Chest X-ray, AP view. Patient: 33 years old, sex M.
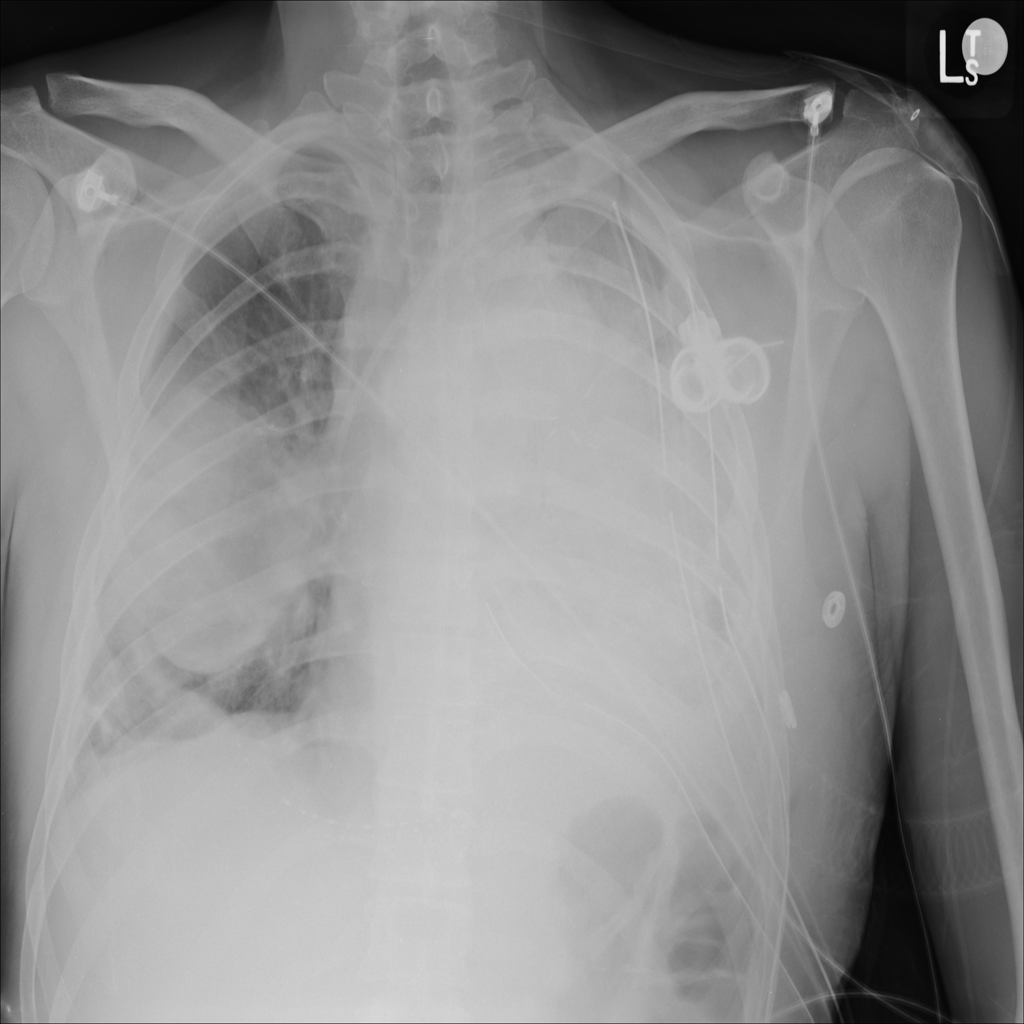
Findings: Emphysema